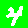
Digit: 4